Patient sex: M
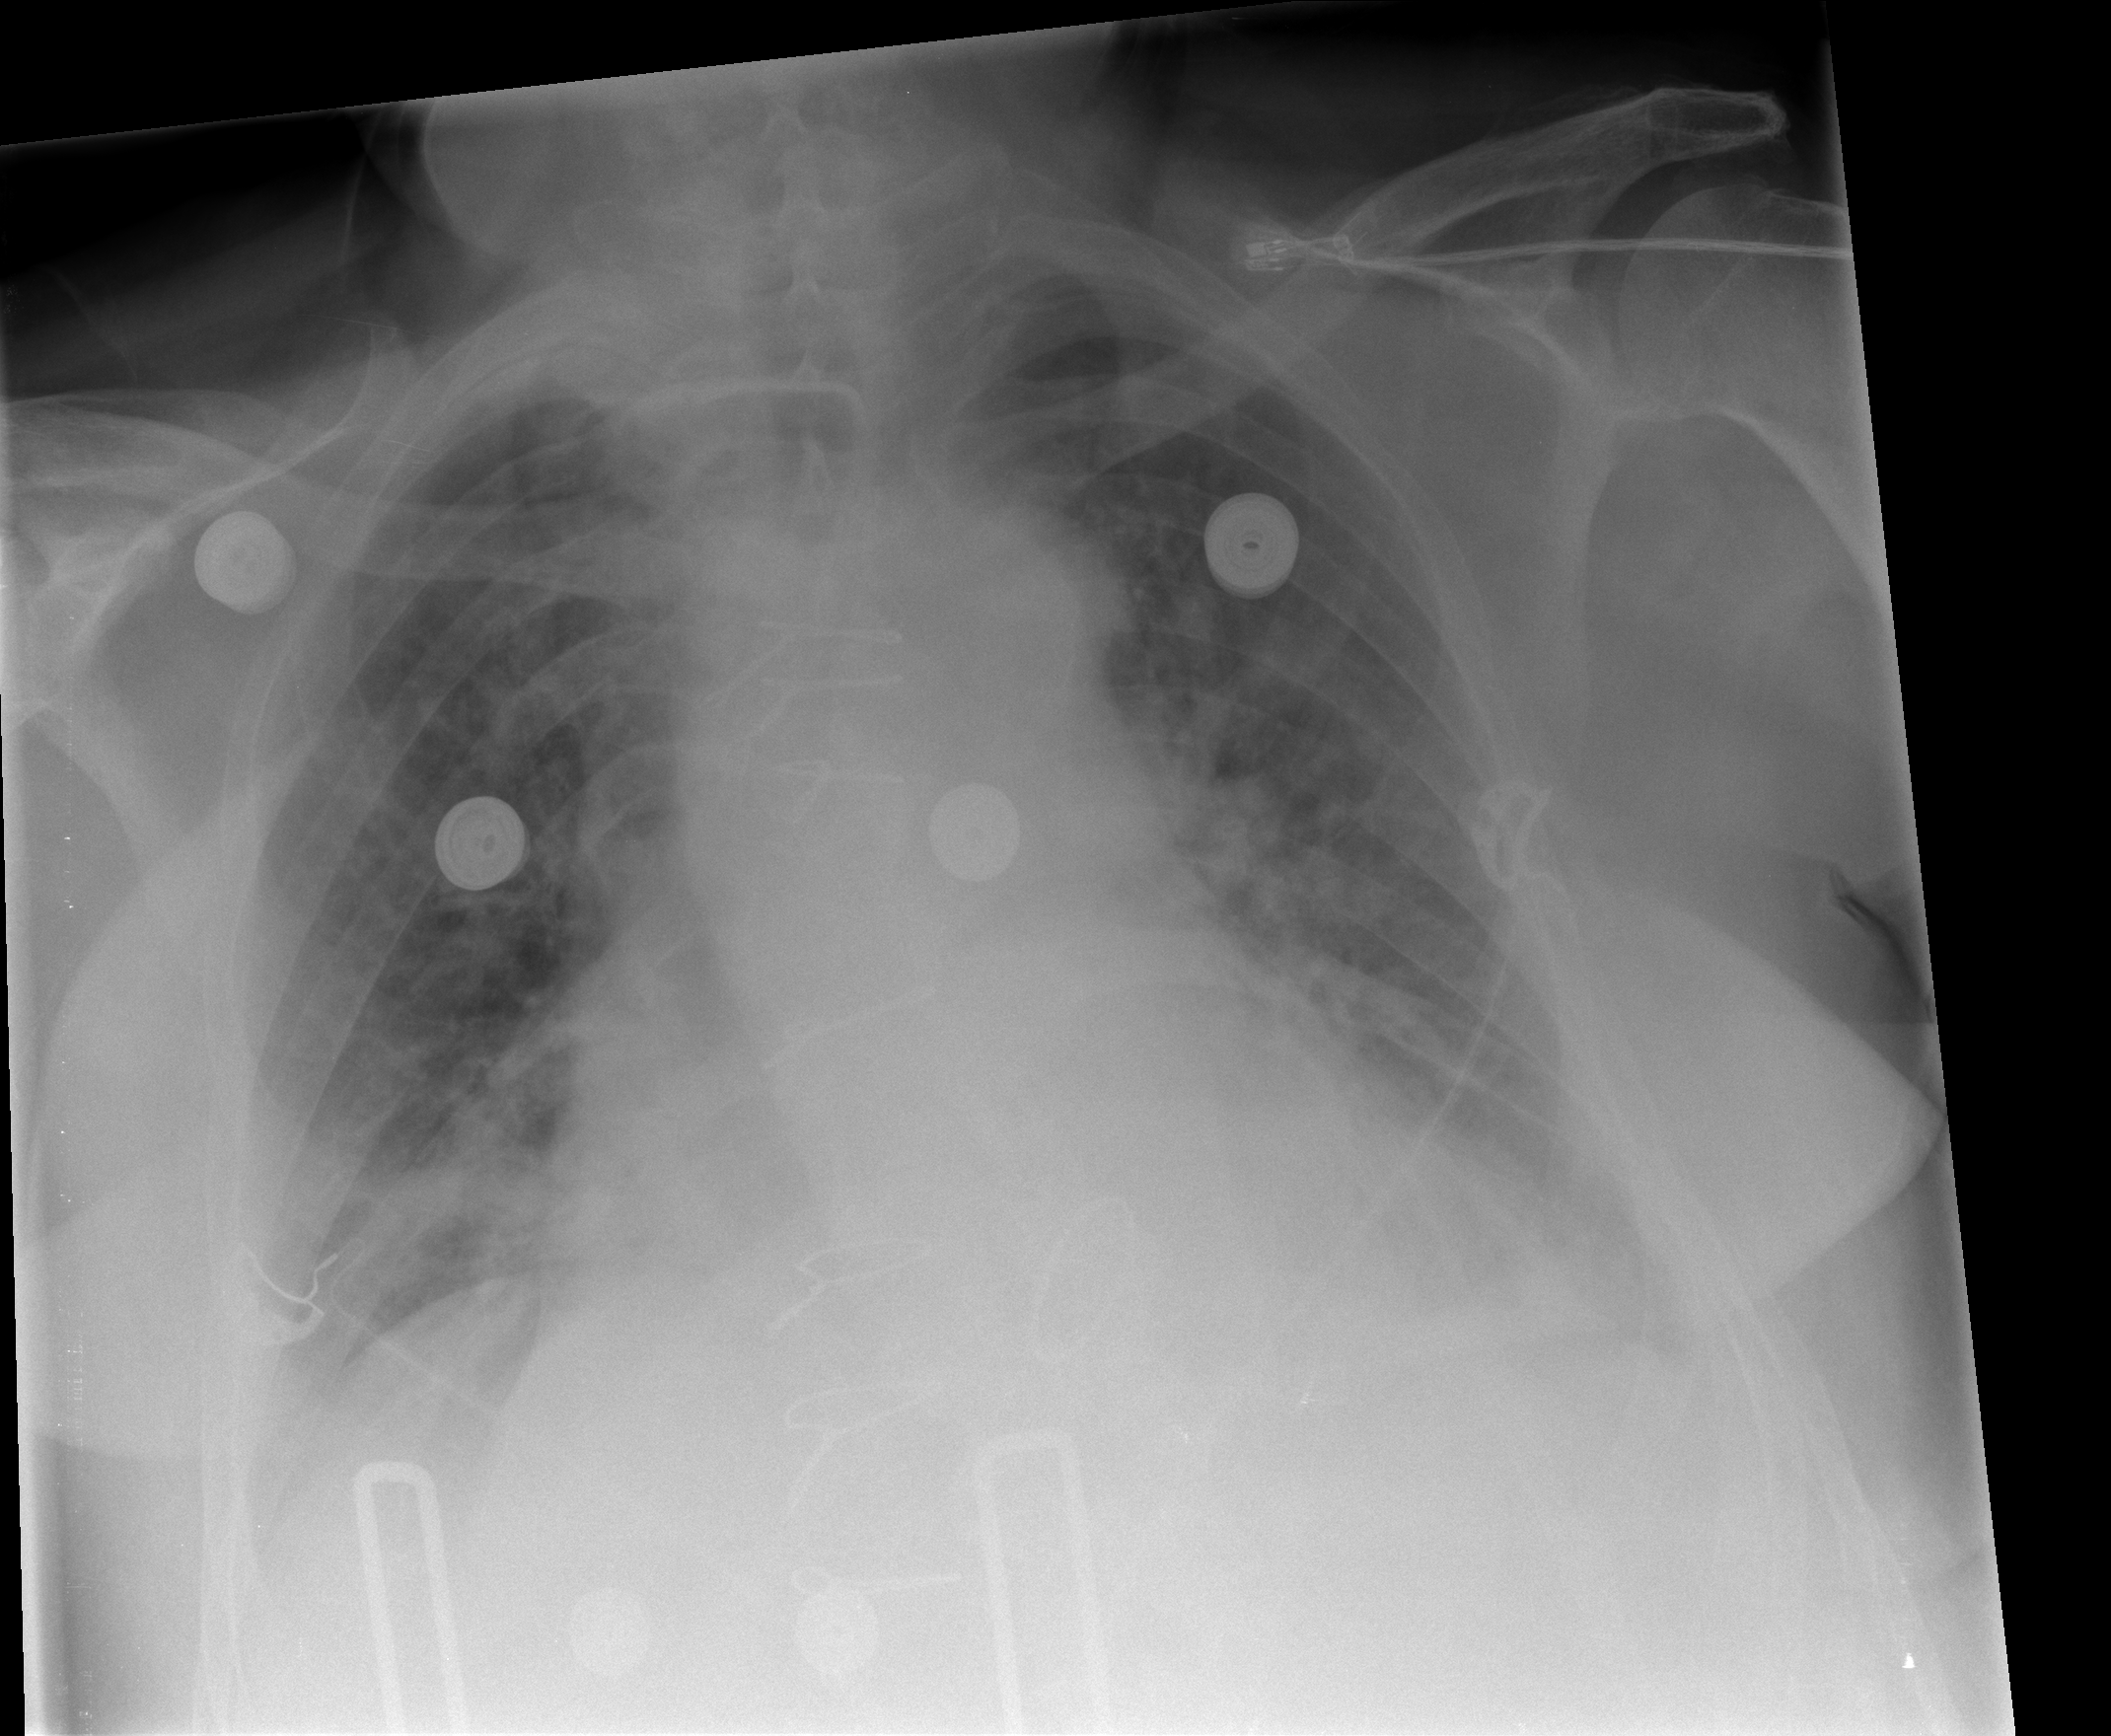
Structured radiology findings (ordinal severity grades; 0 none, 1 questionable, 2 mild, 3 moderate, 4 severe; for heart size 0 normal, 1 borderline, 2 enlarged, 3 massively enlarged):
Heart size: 2
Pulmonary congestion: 2
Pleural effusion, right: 1
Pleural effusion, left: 2
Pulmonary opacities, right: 2
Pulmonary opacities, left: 2
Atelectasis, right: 2
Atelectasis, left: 2